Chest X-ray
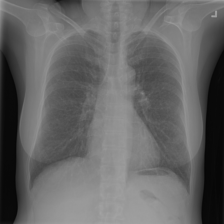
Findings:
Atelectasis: negative
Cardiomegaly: negative
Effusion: negative
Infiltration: negative
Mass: negative
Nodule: negative
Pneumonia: negative
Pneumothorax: negative
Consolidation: negative
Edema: negative
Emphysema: negative
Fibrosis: negative
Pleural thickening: negative
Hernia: negative